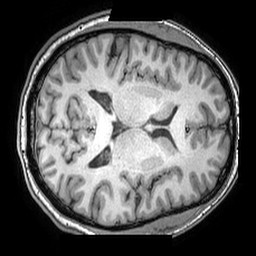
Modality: T1w
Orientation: axial
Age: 37
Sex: male
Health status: healthy
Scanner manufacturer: philips
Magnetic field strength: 3 T
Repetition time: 0.007219 s
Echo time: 0.003262 s